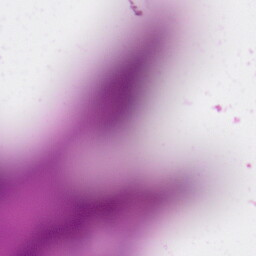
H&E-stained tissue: Skin